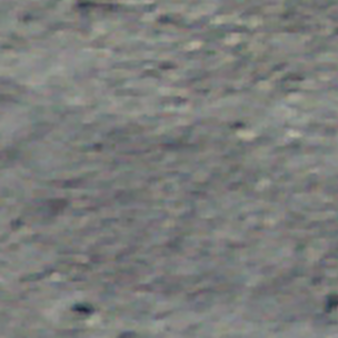
Label: other